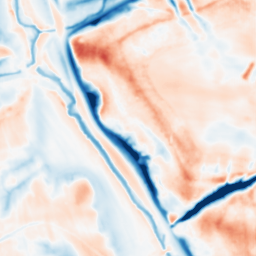
Category: multiscale
Decomposition family: dog
Decomposition parameters: sigma_low: 1
sigma_high: 10
Upsampling method: fft_zeropad
Upsampling parameters: scale: 8
Upsampling scale: 8